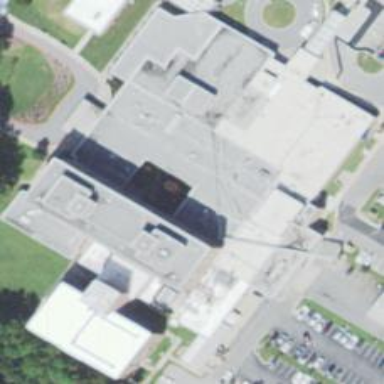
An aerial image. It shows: Hospital building.